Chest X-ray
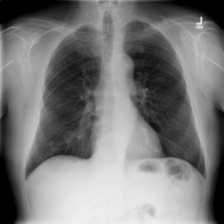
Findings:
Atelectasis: negative
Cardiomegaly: negative
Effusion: negative
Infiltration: negative
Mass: negative
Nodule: positive
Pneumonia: negative
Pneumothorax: negative
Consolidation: negative
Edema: negative
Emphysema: negative
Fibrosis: negative
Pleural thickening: negative
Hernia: negative